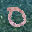
Label: 0